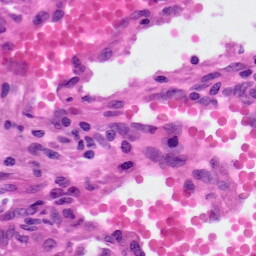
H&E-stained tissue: Lung